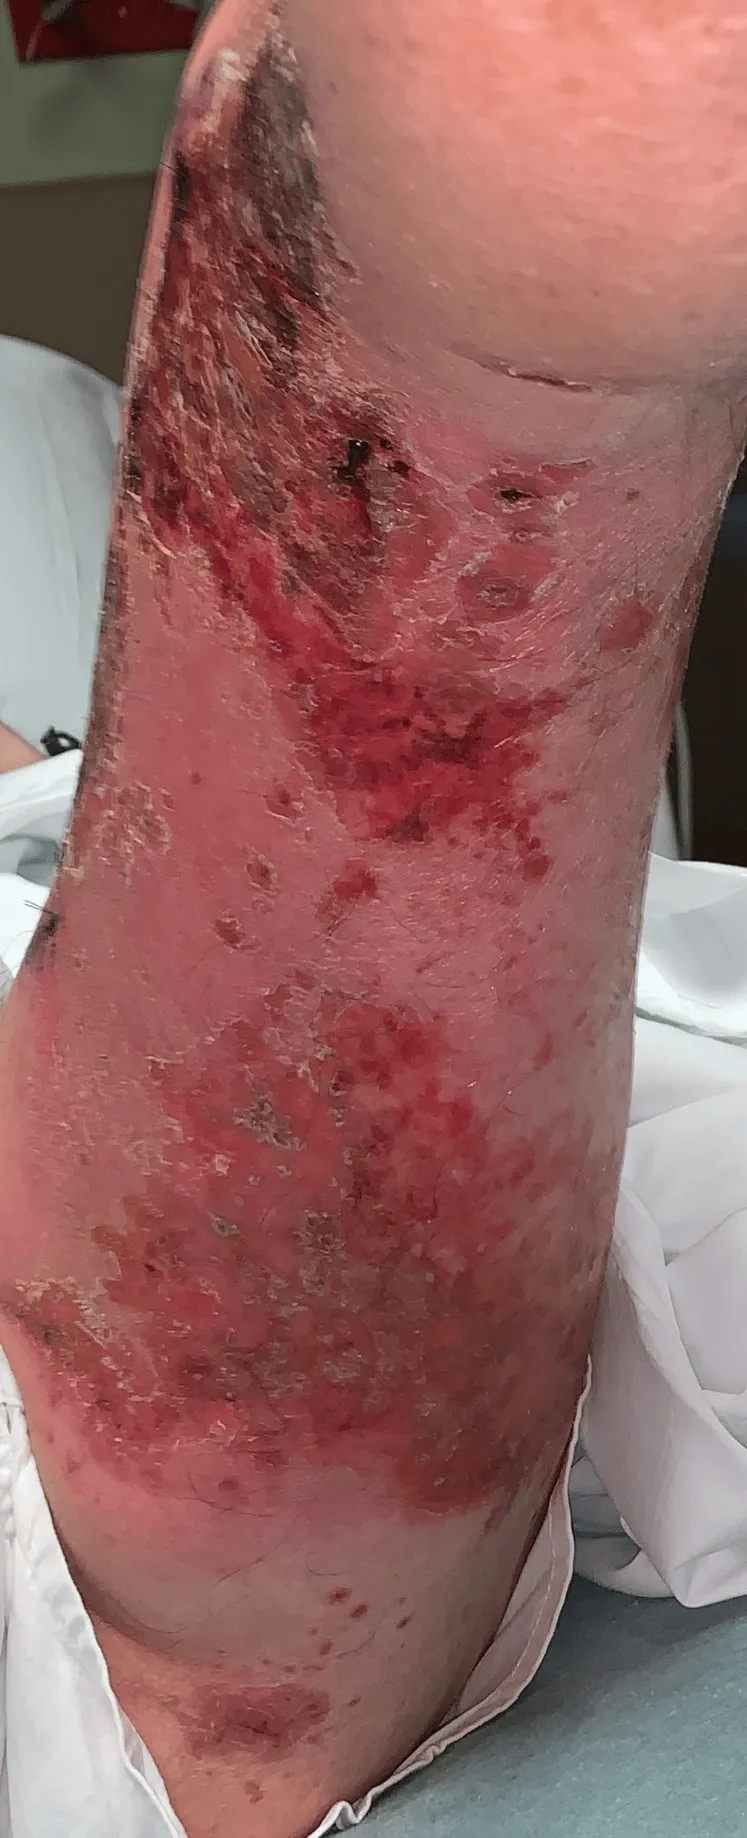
Posterior left leg: additional erythema beyond the plaques, patches, and erosions - developing cellulitic changes in the surrounding tissue.
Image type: medical_photograph (other_medical_photograph)